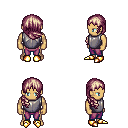
a pixel art fantasy rpg character, male body template, human, tanned skin, steel chest armor, magenta pants, white blonde right-swept hairstyle, gold boots, four views (front, back, left, right), 2x2 character sprite sheet, small pixel art, hard edges, no anti-aliasing